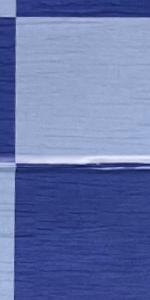
Label: Empty